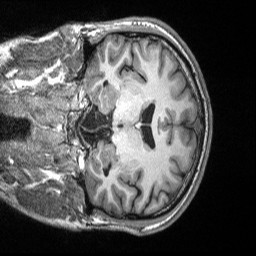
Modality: T1w
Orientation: coronal
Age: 28
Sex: male